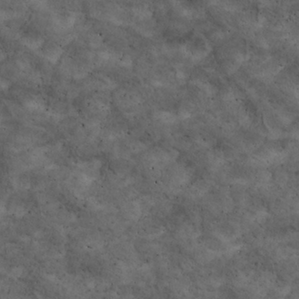
Label: non_frost